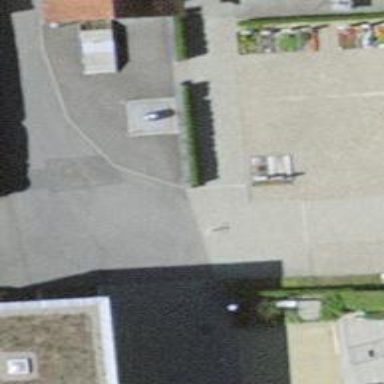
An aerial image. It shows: Bollard barrier.